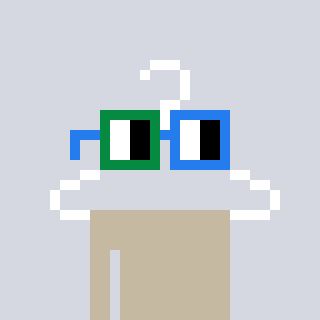
a pixel art character with square green and blue glasses, a hanger-shaped head and a gold-colored body on a cool background